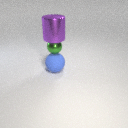
large purple metal cylinder above small green metal sphere